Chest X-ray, AP view. Patient: 18 years old, sex M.
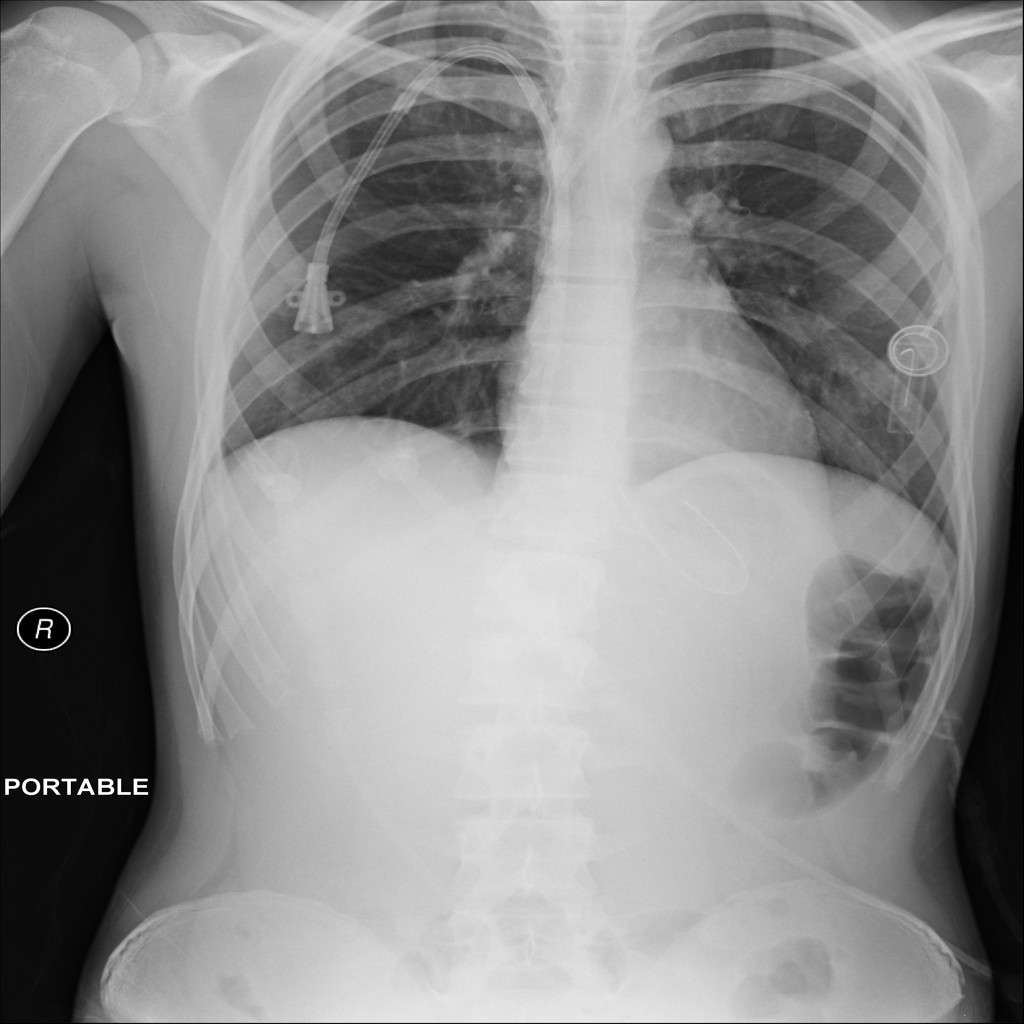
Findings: No Finding